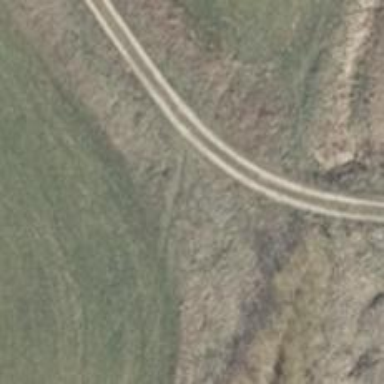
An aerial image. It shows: Track road with grade3 tracktype.